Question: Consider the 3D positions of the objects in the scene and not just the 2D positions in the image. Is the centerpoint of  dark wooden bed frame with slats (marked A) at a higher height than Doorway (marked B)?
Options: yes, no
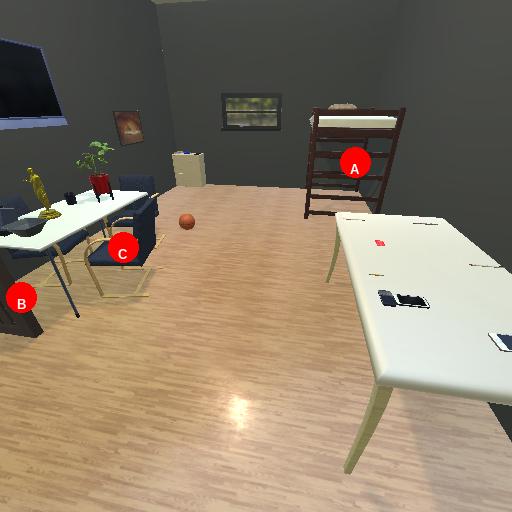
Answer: yes